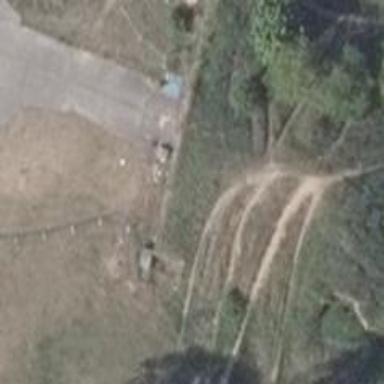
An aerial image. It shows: Bunker designed as hardened aircraft shelter.